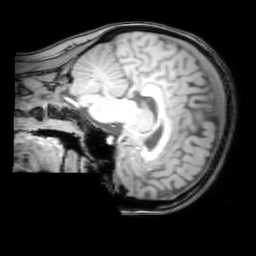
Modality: T1w
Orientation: sagittal
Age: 23
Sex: female
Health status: healthy
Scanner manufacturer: philips
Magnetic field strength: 3 T
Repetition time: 0.012 s
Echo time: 0.0037 s